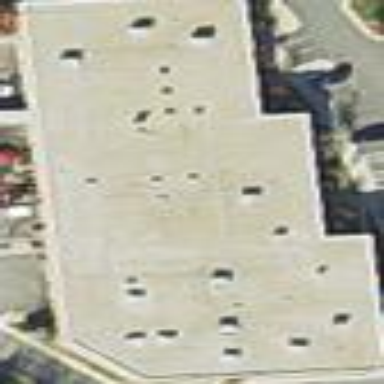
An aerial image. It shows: Commercial building.